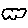
Label: cloud